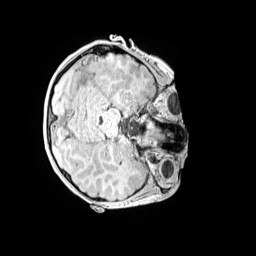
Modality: MP2RAGE
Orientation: axial
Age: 11
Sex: female
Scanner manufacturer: siemens
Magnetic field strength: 3 T
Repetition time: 4 s
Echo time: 0.00299 s